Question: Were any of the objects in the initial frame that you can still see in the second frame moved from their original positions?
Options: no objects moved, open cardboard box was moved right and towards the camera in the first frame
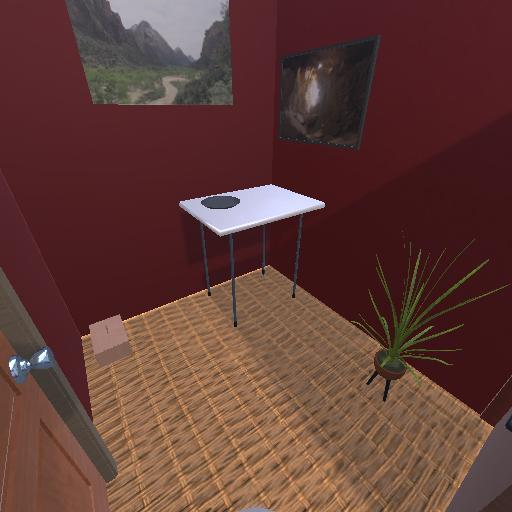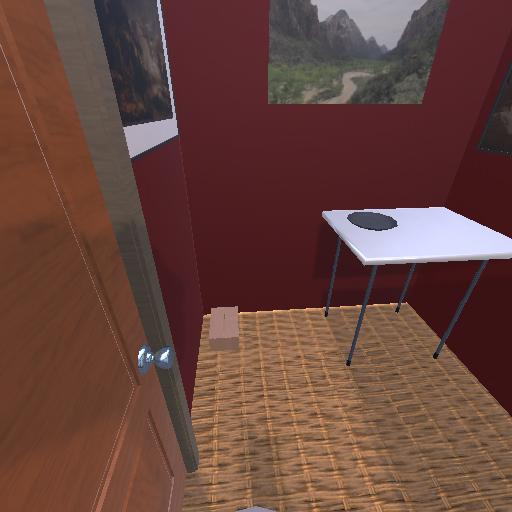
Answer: no objects moved